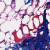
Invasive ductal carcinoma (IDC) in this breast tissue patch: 0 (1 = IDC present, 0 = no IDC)